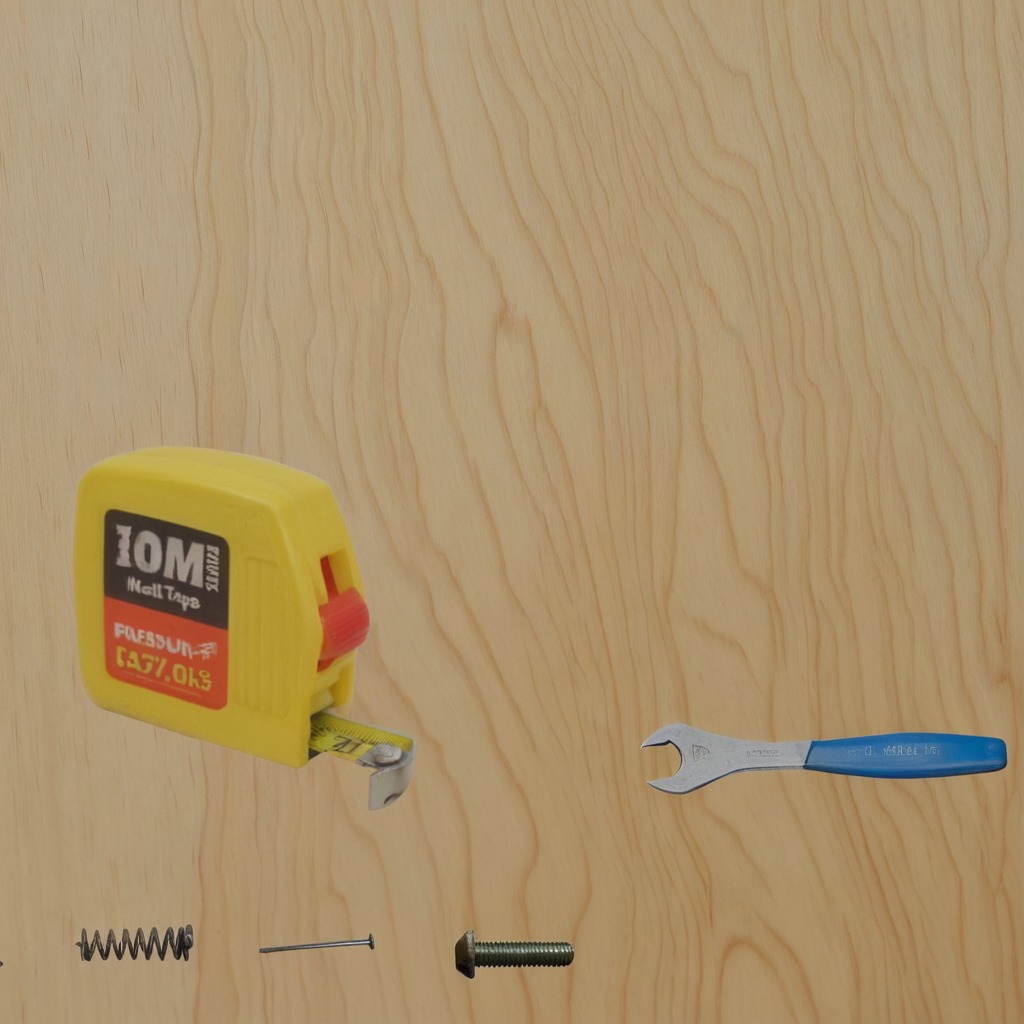
A measuring tape, a metal machine screw, an iron nail, a coiled metal spring, and a wrench are lying on the plywood surface.